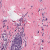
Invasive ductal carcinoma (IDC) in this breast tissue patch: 0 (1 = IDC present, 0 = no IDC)